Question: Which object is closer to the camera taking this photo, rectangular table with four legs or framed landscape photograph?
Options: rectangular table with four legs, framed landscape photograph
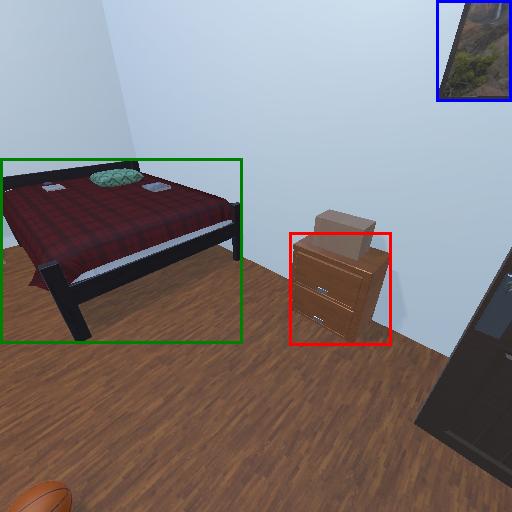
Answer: rectangular table with four legs